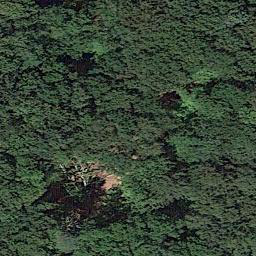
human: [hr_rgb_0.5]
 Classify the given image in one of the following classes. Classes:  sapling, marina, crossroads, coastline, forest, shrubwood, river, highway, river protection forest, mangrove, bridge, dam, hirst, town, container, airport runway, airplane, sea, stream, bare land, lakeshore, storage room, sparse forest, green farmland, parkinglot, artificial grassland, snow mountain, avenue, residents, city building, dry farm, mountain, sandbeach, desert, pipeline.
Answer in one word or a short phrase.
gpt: forest